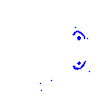
Particle: kaon